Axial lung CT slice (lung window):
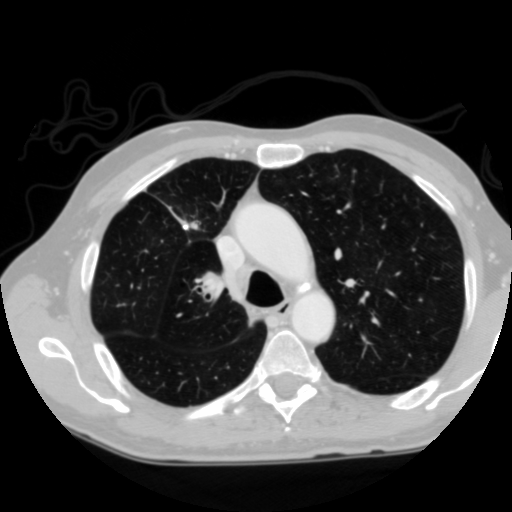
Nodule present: no